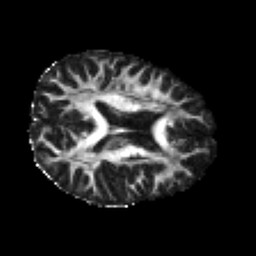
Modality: FA
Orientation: axial
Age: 19
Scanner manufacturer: philips
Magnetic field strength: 3 T
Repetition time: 8.6 s
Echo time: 0.127 s